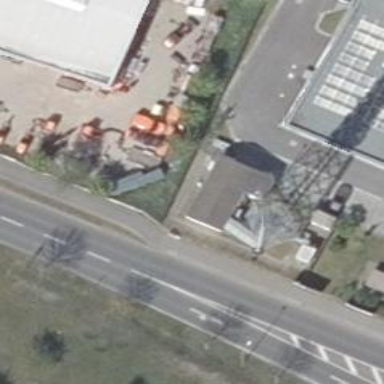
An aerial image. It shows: Communication tower.